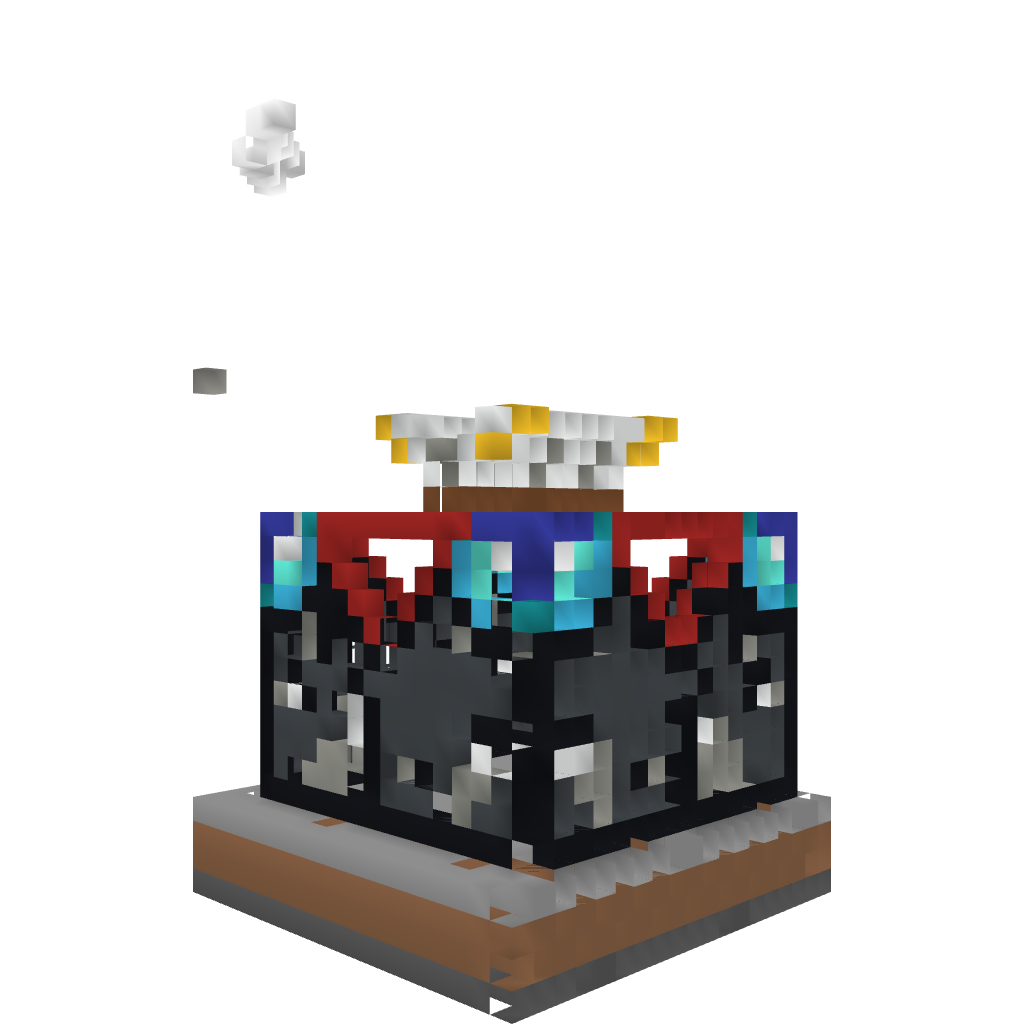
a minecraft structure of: Enchantment Table